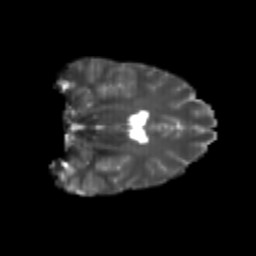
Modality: T2w
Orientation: coronal
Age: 21
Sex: male
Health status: healthy
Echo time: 0.074 s